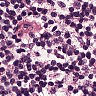
Metastatic tissue present: no